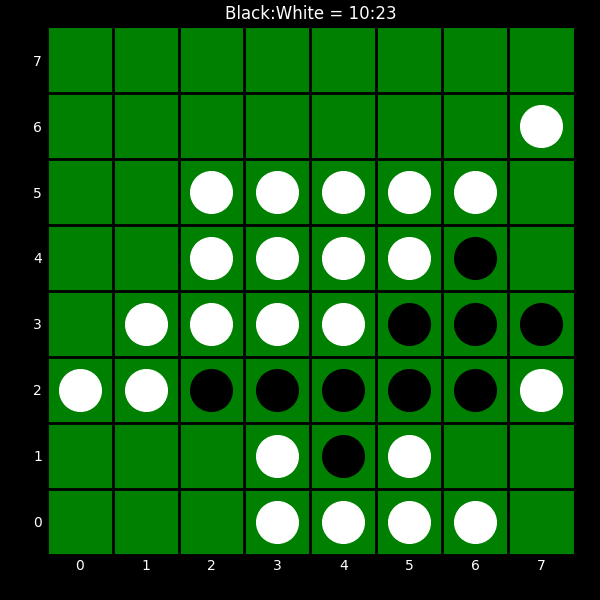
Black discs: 10
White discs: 23